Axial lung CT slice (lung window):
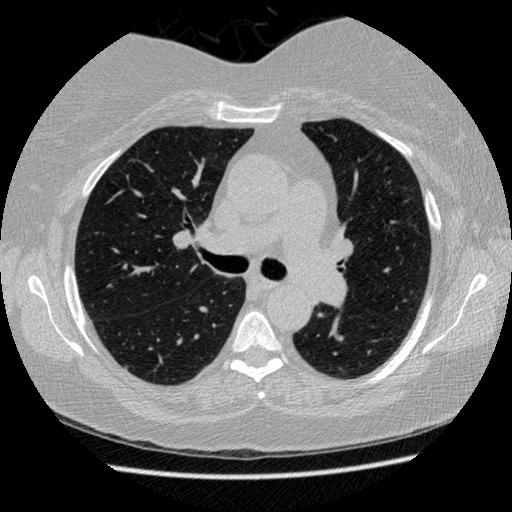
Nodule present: no